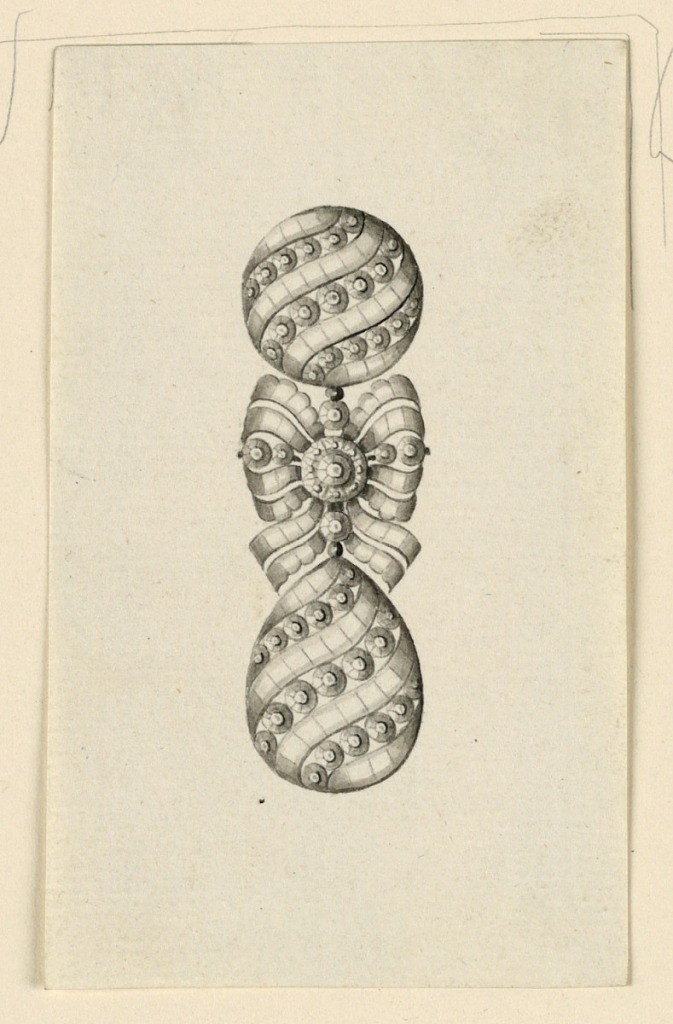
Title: Design for an Earring
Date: ca. 1800
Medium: Pen and black ink, brush and gray watercolor on light green paper
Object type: Drawing
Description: Jewelry design for an earring. A disk and a drop, similar to 1938-88-820, but each having one row of disks and one more ribbon, are connected by a knot.